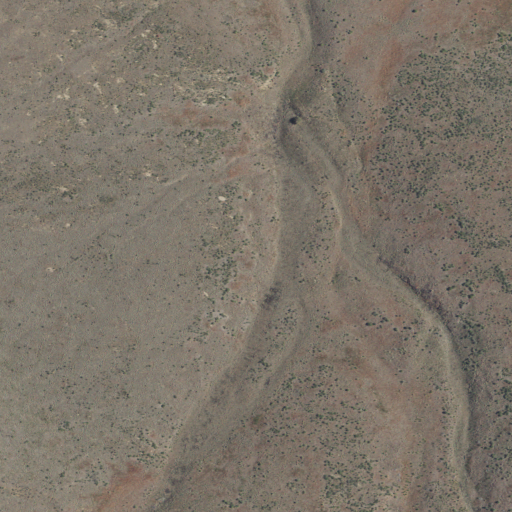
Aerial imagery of valley in Idaho named Worley Draw containing only grassland